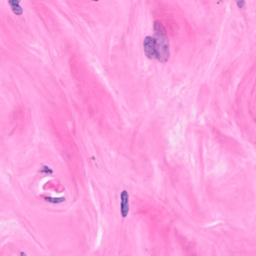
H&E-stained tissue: Breast